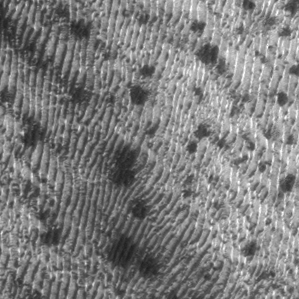
Label: frost